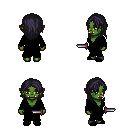
a pixel art fantasy rpg character, female body template, orc, green skin, black robe, magenta pants, raven long hairstyle, black slippers, dagger, four views (front, back, left, right), 2x2 character sprite sheet, small pixel art, hard edges, no anti-aliasing